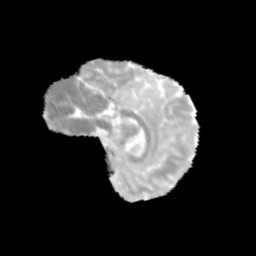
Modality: MD
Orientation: sagittal
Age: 12
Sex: female
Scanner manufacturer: siemens
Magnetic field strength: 3 T
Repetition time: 3.8 s
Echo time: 0.07 s